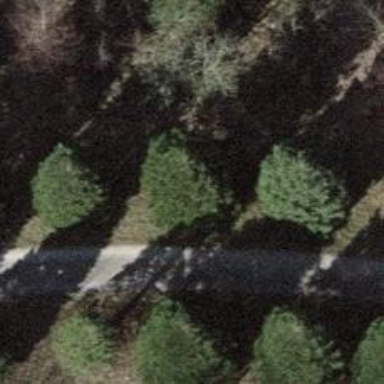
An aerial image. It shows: Needle-leaved tree in its natural environment.